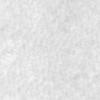
Label: no_change